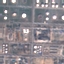
Label: Industrial